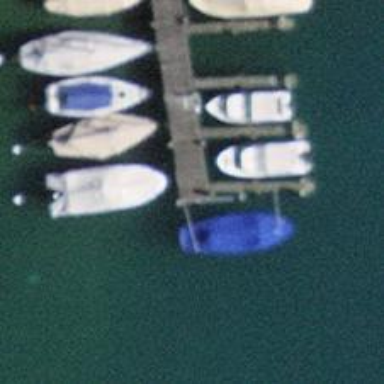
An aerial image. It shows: Man-made pier.